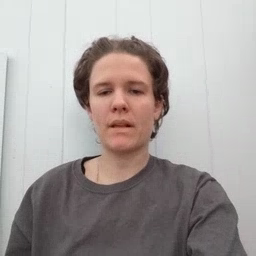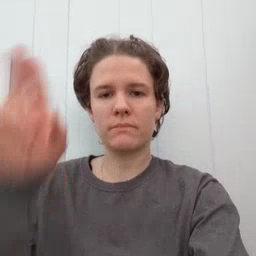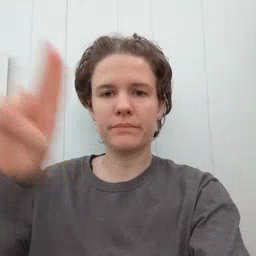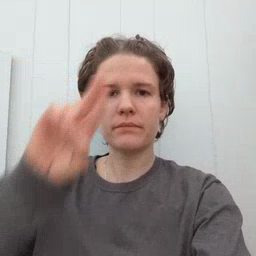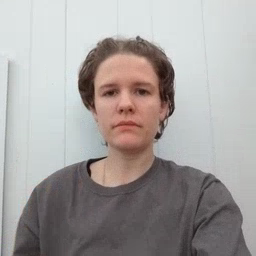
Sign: uncle